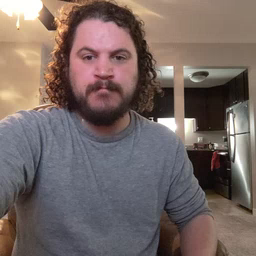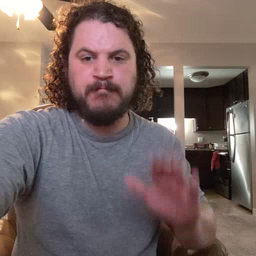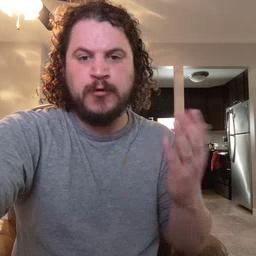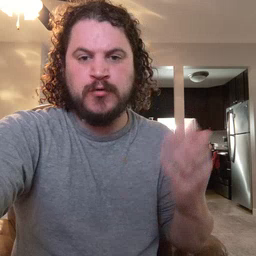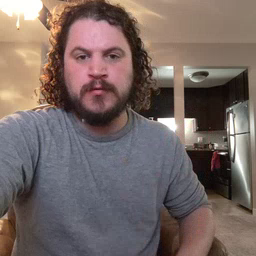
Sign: book